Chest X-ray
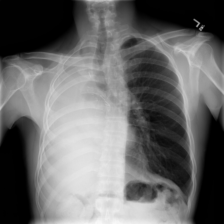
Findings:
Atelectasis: negative
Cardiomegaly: negative
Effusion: negative
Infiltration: negative
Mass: positive
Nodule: negative
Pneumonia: negative
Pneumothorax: negative
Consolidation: negative
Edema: negative
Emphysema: negative
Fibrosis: negative
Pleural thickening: negative
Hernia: negative